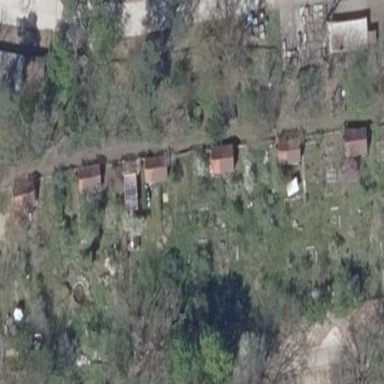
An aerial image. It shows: Allotments area.